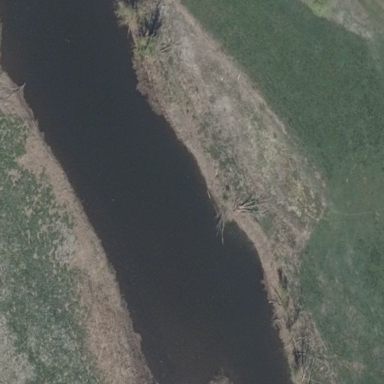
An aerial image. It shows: Natural oxbow water feature.